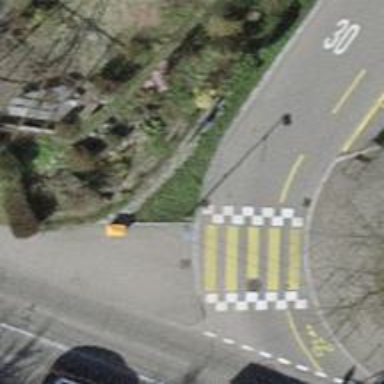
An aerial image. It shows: Residential road with asphalt surface. It features shared lane for cycling on the left side.